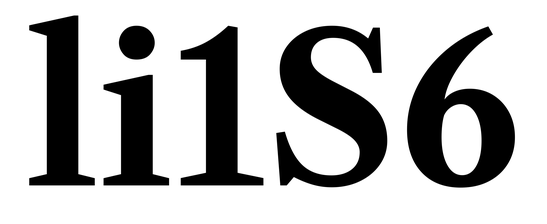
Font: LibreCaslonText_Bold